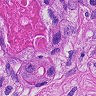
Metastatic tissue present: yes